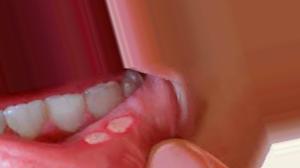
Condition: Mouth Ulcer